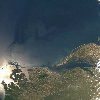
Label: water